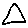
Label: triangle